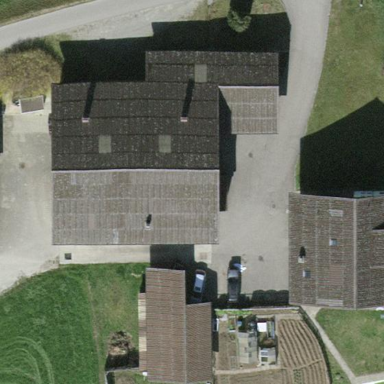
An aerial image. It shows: Farmyard area.